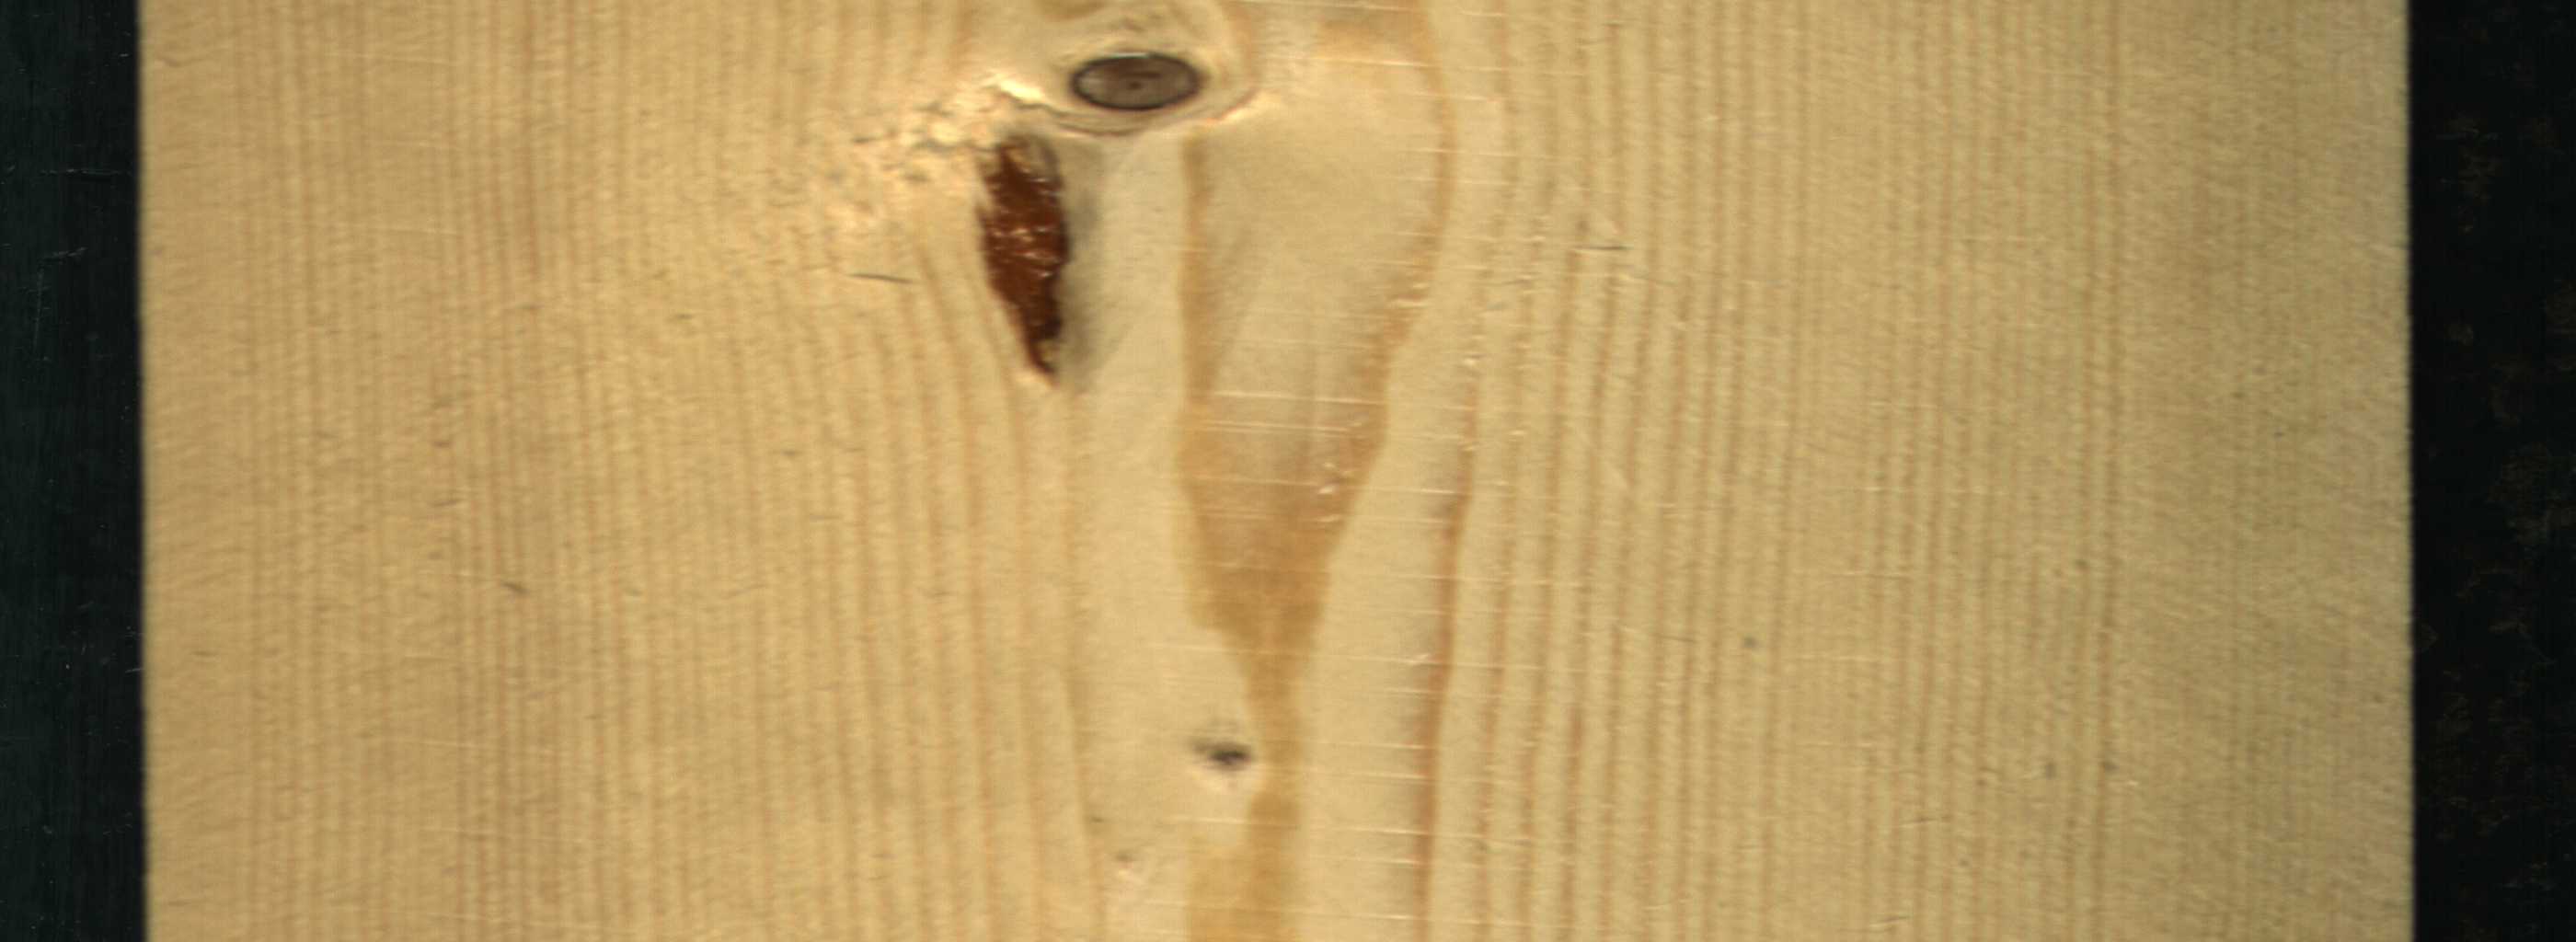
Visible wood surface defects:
resin
Dead_Knot
Live_Knot